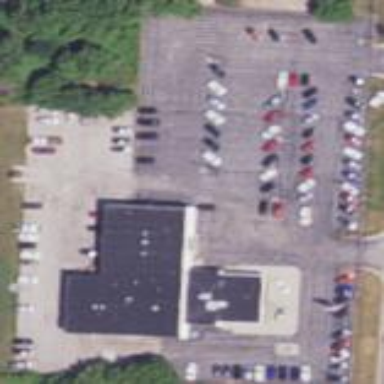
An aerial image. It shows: Retail area.